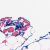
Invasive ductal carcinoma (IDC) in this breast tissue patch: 0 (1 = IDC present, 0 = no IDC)